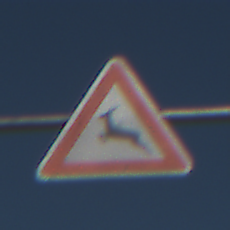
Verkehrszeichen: WildwechselRechts
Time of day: Midday
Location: Outdoor (Nature)
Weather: Clear
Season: Summer
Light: Natural